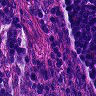
Metastatic tissue present: no